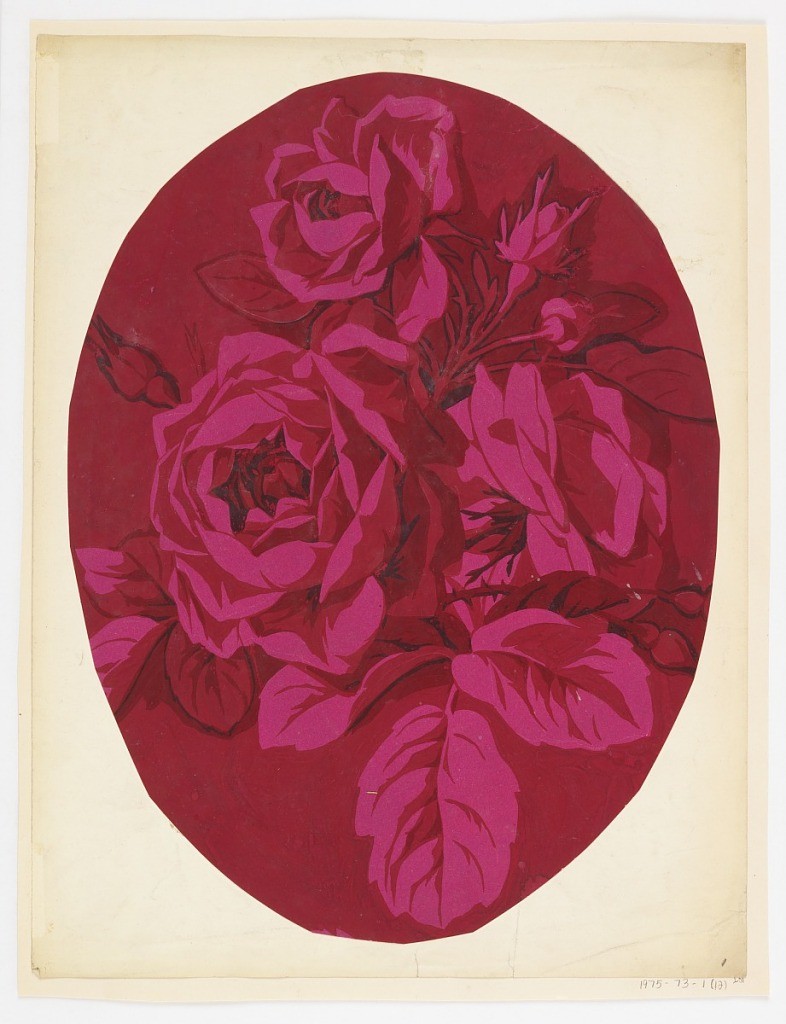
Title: Drawing
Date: late 19th century
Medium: Brush and gouache on cream paper, mounted on cream paper
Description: Large roses in oval shape, all in deep fuchsia.